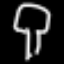
Label: mushroom